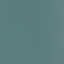
Land use / land cover class: SeaLake